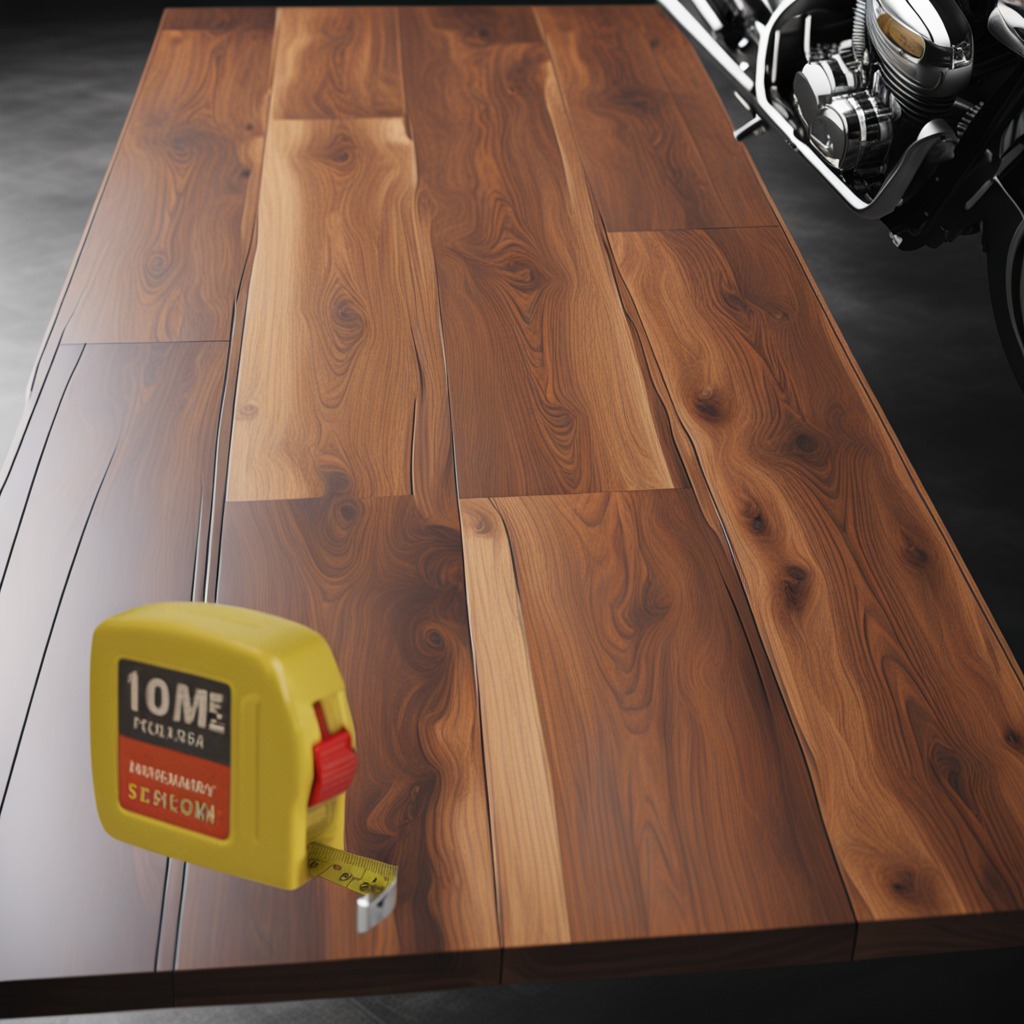
A measuring tape is lying on the oil-spilled wooden table in a vintage motorcycle garage.